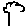
Label: tree